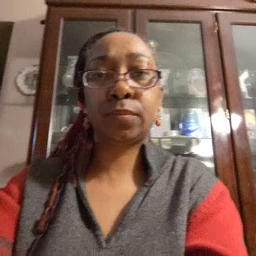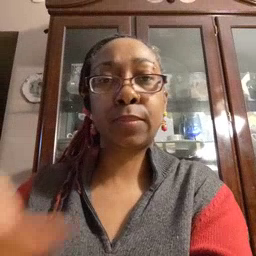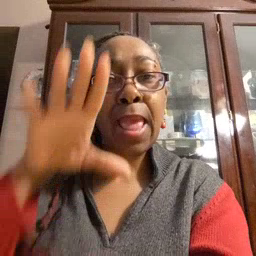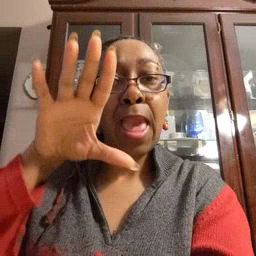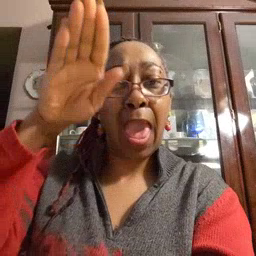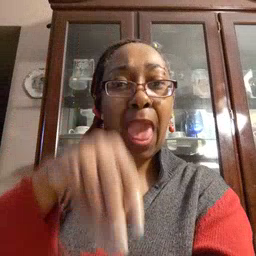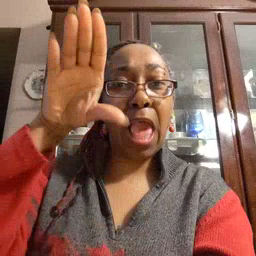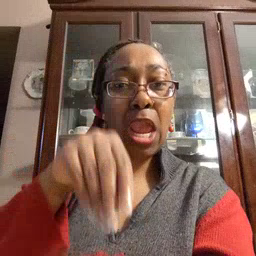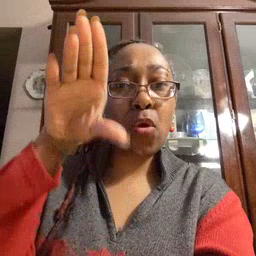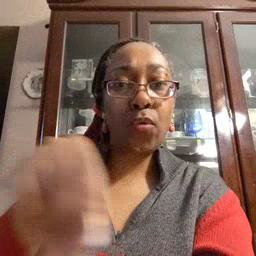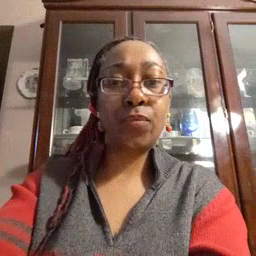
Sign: alligator